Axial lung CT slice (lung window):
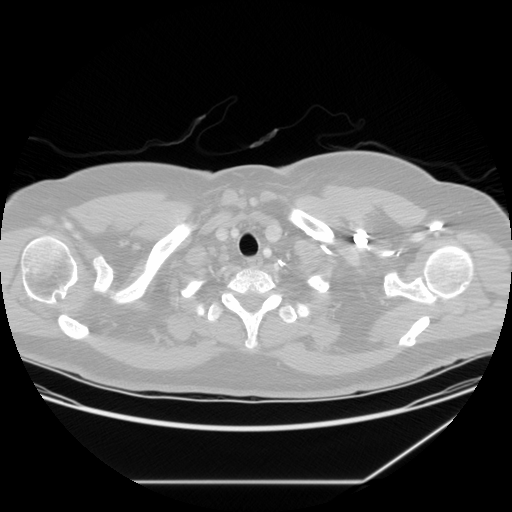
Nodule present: no